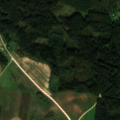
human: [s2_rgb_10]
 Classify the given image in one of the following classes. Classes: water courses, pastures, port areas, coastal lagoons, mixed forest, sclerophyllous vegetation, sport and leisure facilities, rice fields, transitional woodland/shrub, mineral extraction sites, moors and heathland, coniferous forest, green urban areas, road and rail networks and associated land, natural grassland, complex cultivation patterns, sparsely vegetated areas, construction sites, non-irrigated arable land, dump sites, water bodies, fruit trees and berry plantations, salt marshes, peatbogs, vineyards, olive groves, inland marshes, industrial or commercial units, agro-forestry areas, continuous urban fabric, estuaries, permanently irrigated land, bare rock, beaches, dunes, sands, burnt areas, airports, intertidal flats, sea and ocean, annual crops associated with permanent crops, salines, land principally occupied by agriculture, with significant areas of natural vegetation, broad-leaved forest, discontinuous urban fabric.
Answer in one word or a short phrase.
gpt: non-irrigated arable land, complex cultivation patterns, land principally occupied by agriculture, with significant areas of natural vegetation, coniferous forest, mixed forest